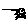
Label: cat